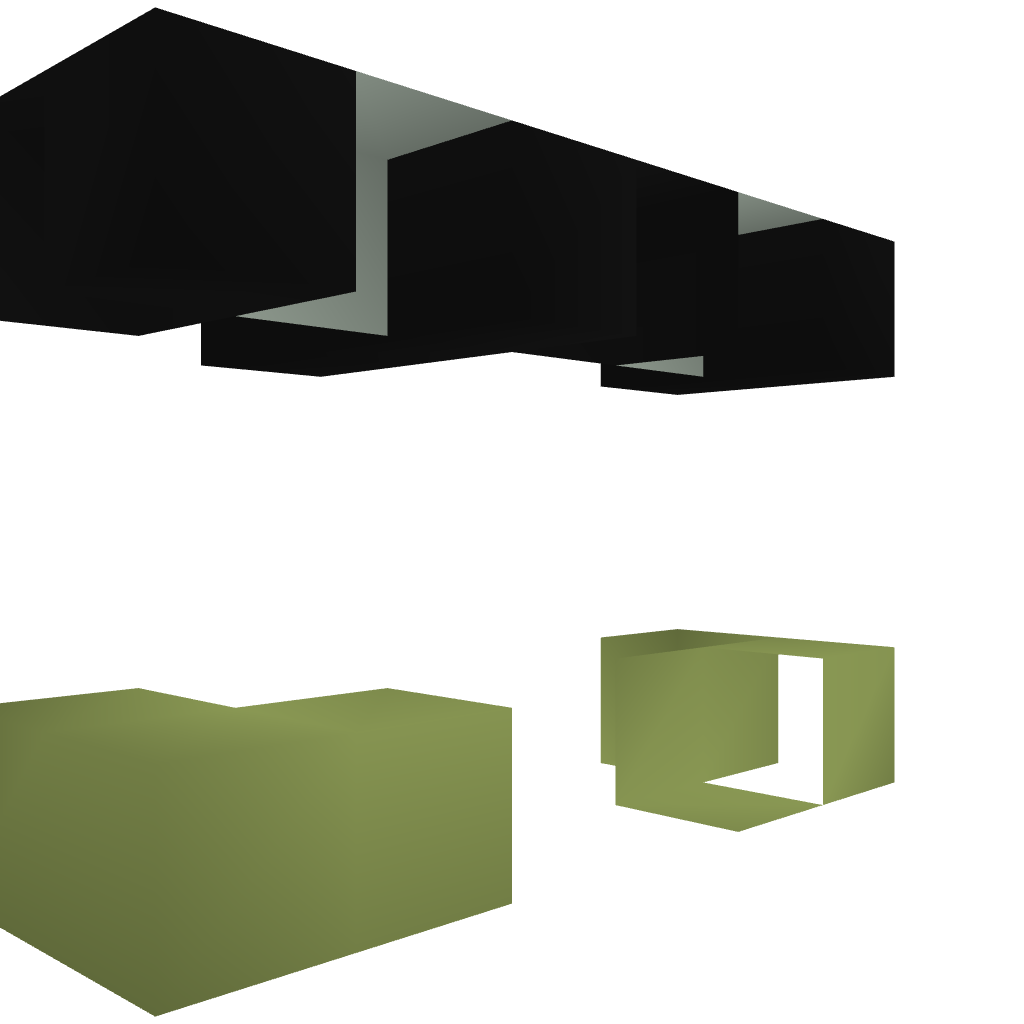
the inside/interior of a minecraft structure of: Secret Door 2x2